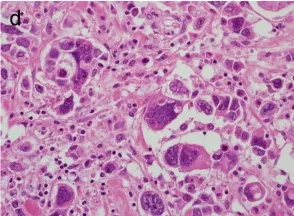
Pathologic findings and photomicrographs of the rumor. (d) Area with pleomorphic carcinoma (original magnification x 400).
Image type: pathology (h&e)